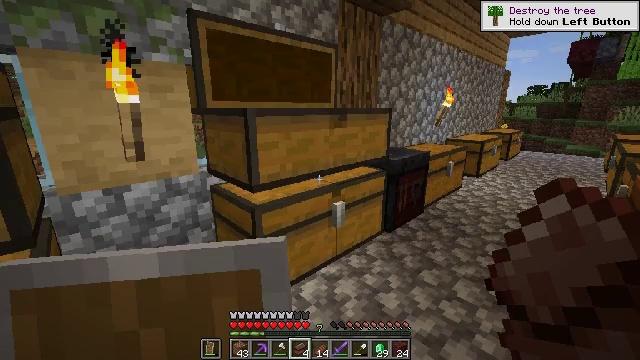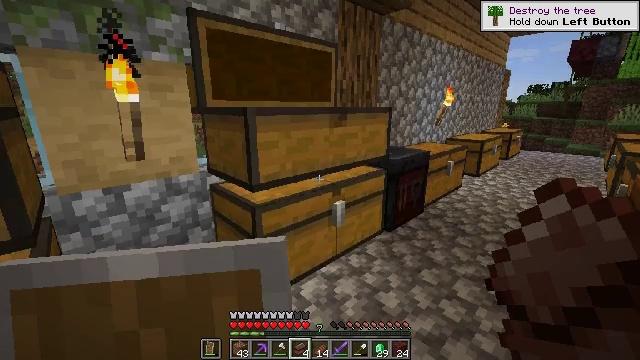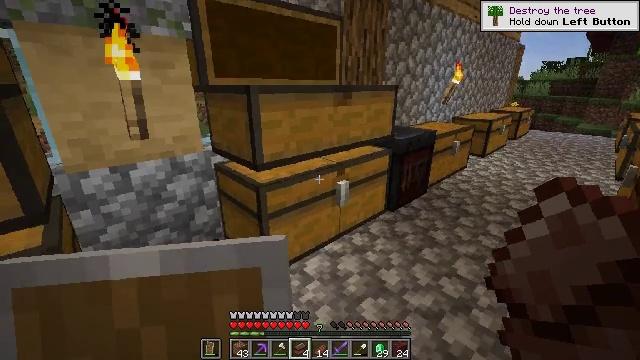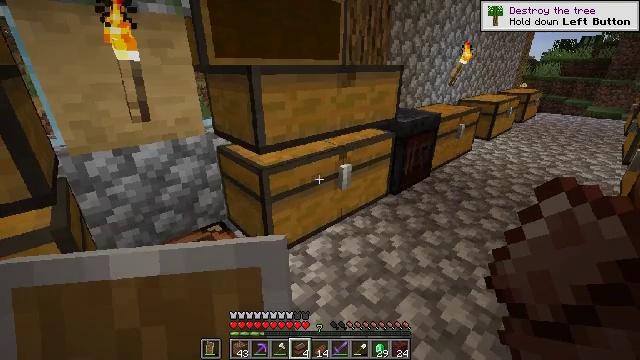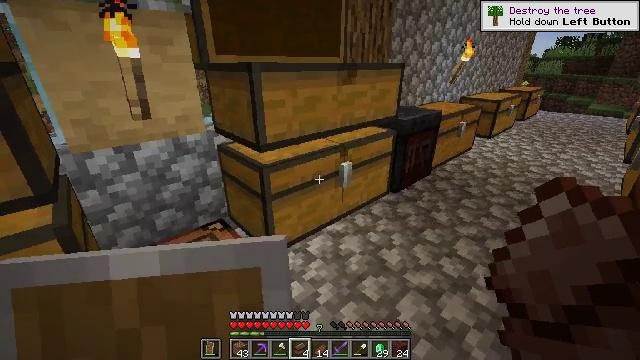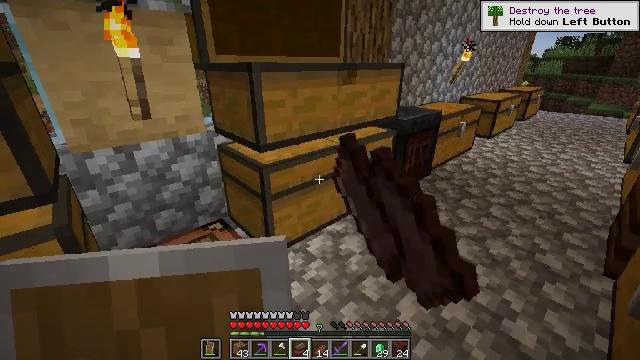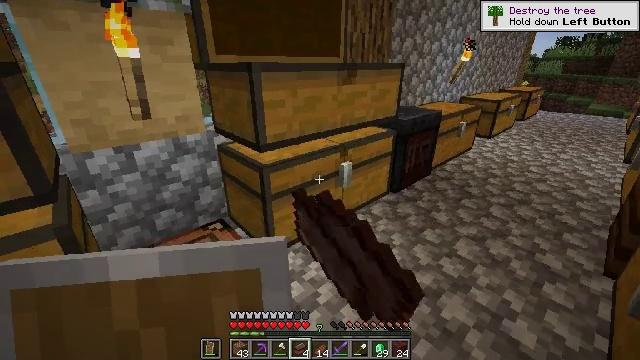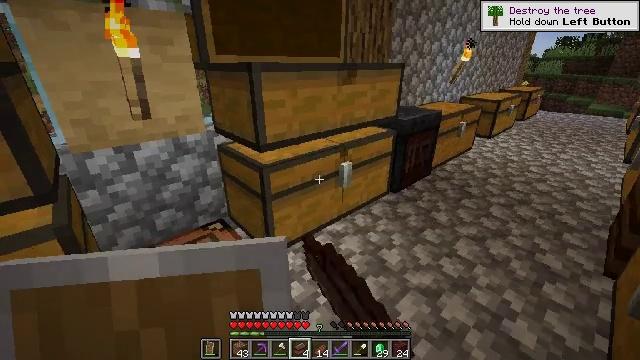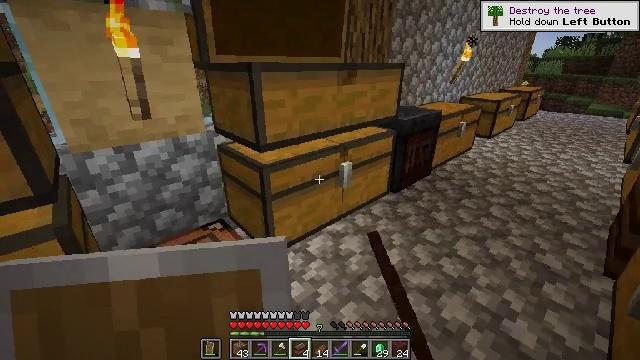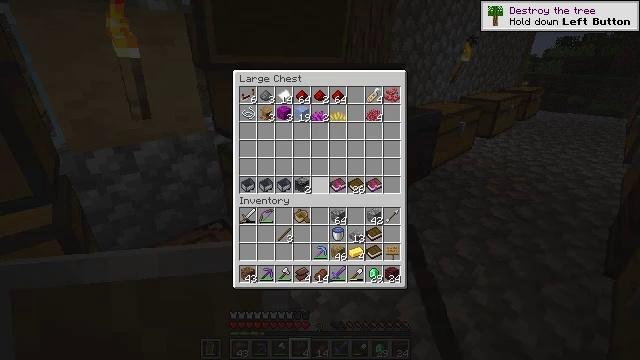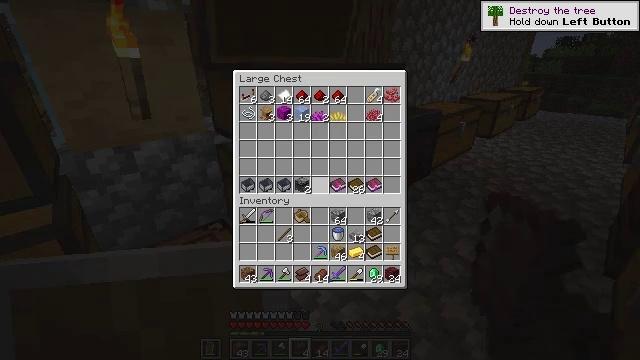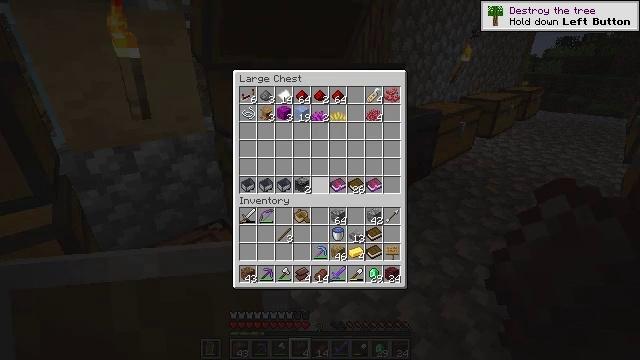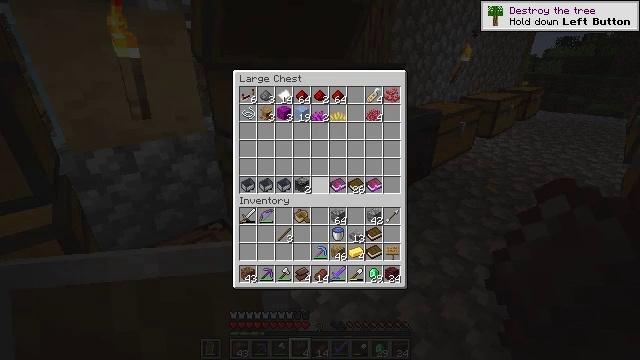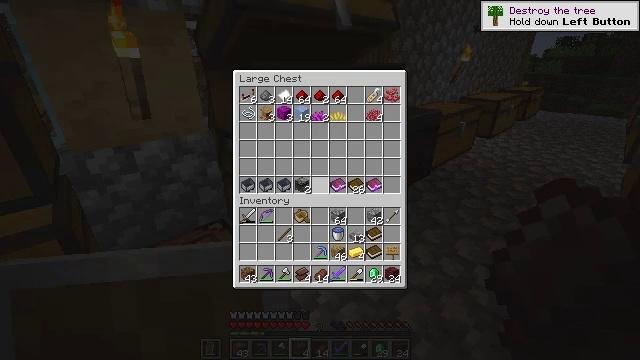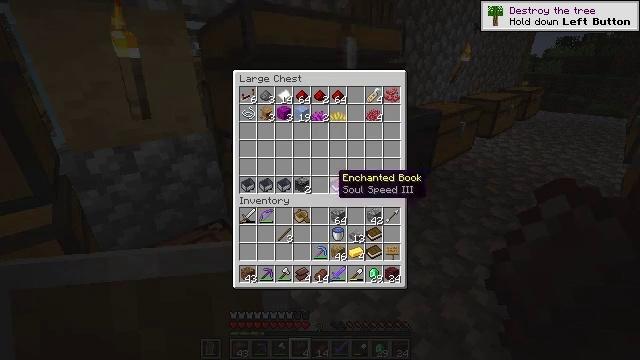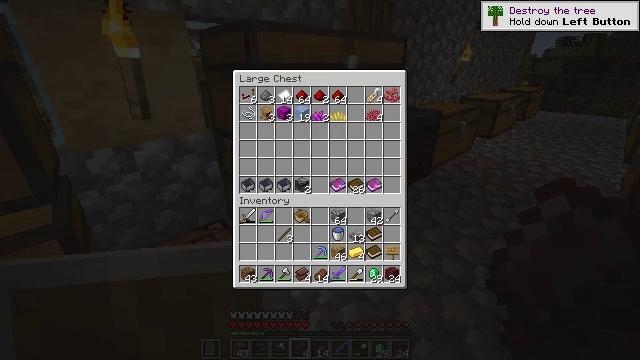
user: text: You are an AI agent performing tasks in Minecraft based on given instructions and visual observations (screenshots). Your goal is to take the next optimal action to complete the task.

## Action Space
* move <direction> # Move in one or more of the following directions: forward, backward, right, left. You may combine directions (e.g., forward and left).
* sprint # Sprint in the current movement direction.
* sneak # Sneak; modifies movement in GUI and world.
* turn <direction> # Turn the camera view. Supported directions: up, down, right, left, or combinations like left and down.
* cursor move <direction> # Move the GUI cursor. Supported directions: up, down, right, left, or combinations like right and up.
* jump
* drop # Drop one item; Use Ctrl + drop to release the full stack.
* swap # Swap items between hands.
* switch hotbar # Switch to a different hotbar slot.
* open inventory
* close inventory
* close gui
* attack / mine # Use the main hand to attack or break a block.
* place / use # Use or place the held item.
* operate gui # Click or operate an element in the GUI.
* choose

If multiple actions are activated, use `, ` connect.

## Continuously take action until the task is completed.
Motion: motion action
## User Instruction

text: Combine materials to craft a netherite ingot.
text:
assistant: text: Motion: open inventory
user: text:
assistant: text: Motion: turn down, open inventory
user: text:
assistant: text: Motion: turn down
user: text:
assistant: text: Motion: use / place
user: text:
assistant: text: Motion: use / place
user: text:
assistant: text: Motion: use / place
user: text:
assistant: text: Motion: use / place
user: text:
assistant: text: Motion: no_op
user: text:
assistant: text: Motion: no_op
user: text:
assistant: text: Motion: no_op
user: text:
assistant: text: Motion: no_op
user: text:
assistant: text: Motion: no_op
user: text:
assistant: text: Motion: no_op
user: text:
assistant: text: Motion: sneak, turn right
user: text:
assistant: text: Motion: sneak, turn right and down
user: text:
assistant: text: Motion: sneak, turn right and down
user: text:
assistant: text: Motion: sneak, turn right and down
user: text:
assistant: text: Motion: sneak
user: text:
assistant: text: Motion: sneak
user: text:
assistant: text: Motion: sneak
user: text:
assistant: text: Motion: sneak, use / place
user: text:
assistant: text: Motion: sneak, use / place
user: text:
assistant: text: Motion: sneak, use / place
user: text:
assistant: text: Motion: sneak, close inventory
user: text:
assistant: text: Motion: close inventory
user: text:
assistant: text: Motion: turn left and down, close inventory
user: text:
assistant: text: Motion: turn left and down
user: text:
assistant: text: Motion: turn left and down
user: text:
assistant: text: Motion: turn left and down
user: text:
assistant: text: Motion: turn left and down